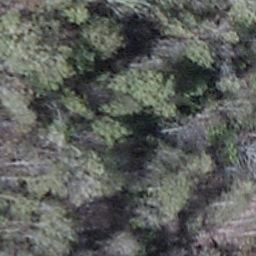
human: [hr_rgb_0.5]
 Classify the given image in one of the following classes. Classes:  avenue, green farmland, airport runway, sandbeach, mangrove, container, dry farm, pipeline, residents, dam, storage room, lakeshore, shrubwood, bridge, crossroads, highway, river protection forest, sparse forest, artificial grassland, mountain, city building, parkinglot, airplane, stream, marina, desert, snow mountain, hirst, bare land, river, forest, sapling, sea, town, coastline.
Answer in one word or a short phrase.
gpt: shrubwood